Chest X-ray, AP view. Patient: 53 years old, sex M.
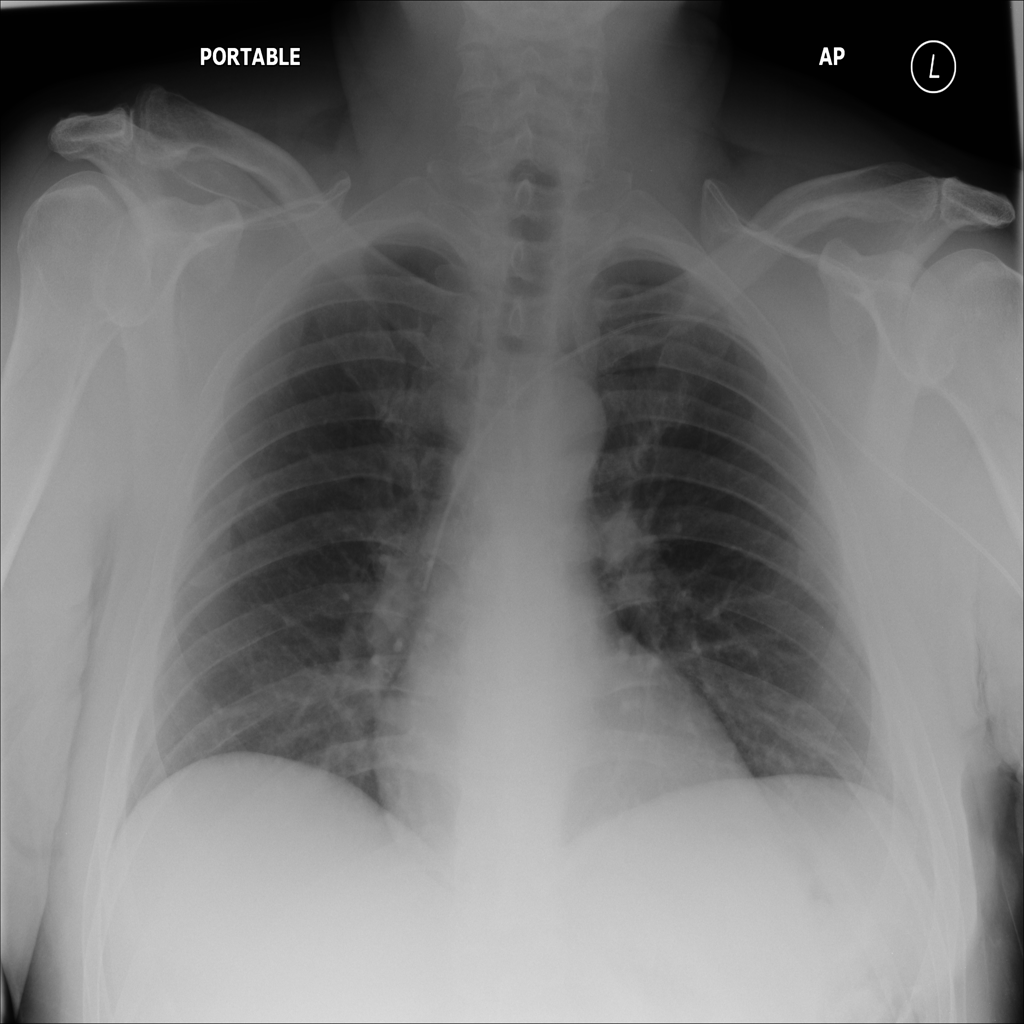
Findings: No Finding